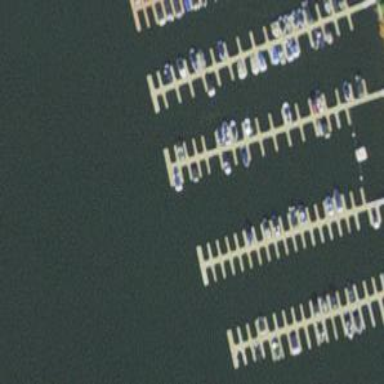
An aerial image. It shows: Man-made pier.